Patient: sex F, age 59
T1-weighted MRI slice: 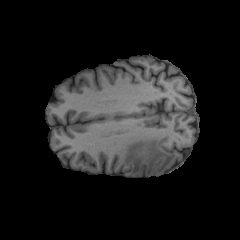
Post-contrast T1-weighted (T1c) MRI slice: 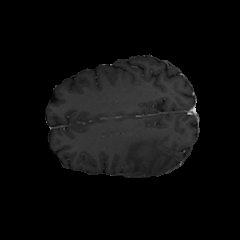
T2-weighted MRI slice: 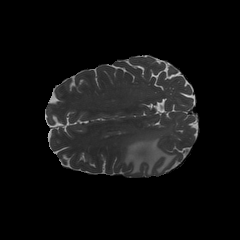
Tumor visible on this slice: yes
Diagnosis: Glioblastoma, IDH-wildtype
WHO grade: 4